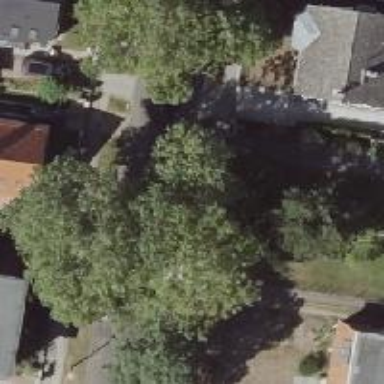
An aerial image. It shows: Avenue of deciduous broadleaved trees.